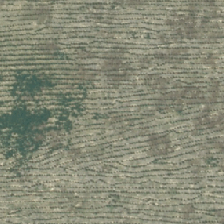
Land cover: harvested_forest